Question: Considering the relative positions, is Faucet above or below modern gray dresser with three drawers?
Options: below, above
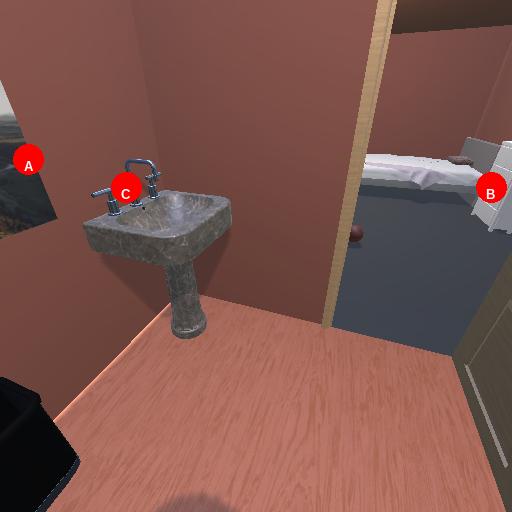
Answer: below